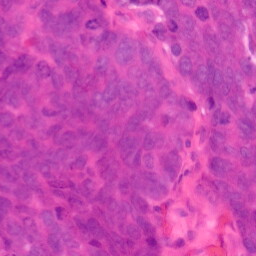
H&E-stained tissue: Colon